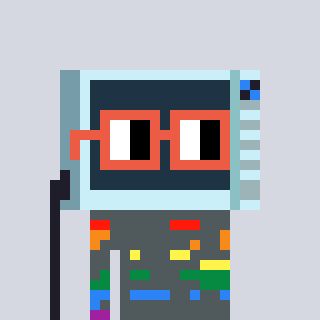
a pixel art character with square orange glasses, a microwave-shaped head and a red-colored body on a cool background